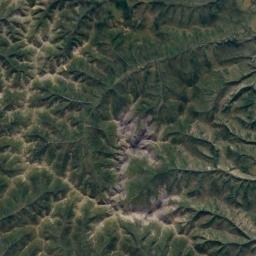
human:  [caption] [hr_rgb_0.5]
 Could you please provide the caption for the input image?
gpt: The mountains are covered with yellow dirt .

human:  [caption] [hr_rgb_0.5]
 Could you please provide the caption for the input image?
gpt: The mountain is full of green plants with lines of bare land .

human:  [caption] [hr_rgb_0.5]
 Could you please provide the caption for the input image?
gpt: The folded mountain consists of a number of ridges and valleys and is covered with dense vegetation .

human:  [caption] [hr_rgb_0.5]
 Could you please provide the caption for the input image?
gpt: The mountains are winding and undulating .

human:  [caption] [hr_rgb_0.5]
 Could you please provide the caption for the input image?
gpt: There are some rifts on the green mountain .